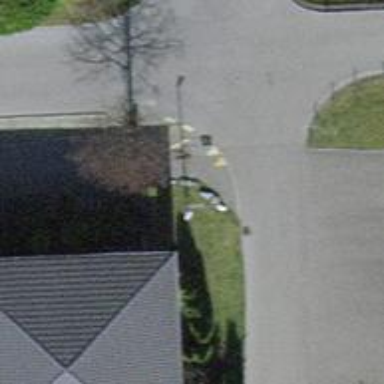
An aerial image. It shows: Post box is visible.